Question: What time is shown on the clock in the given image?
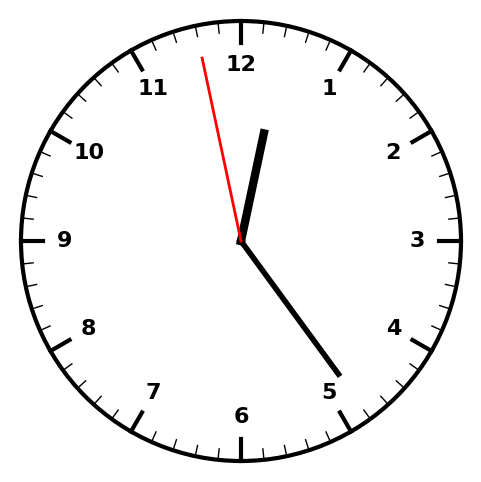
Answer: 12:23:58